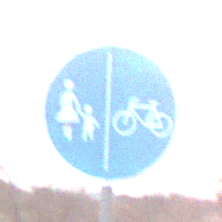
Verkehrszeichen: GetrennterRadUndGehwegRadwegRechts
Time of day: SunriseSunset
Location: Outdoor (Nature)
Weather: Clear
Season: NotSpecified
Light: Natural